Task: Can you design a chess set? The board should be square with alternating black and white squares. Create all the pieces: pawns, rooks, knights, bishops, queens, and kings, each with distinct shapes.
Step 5298:
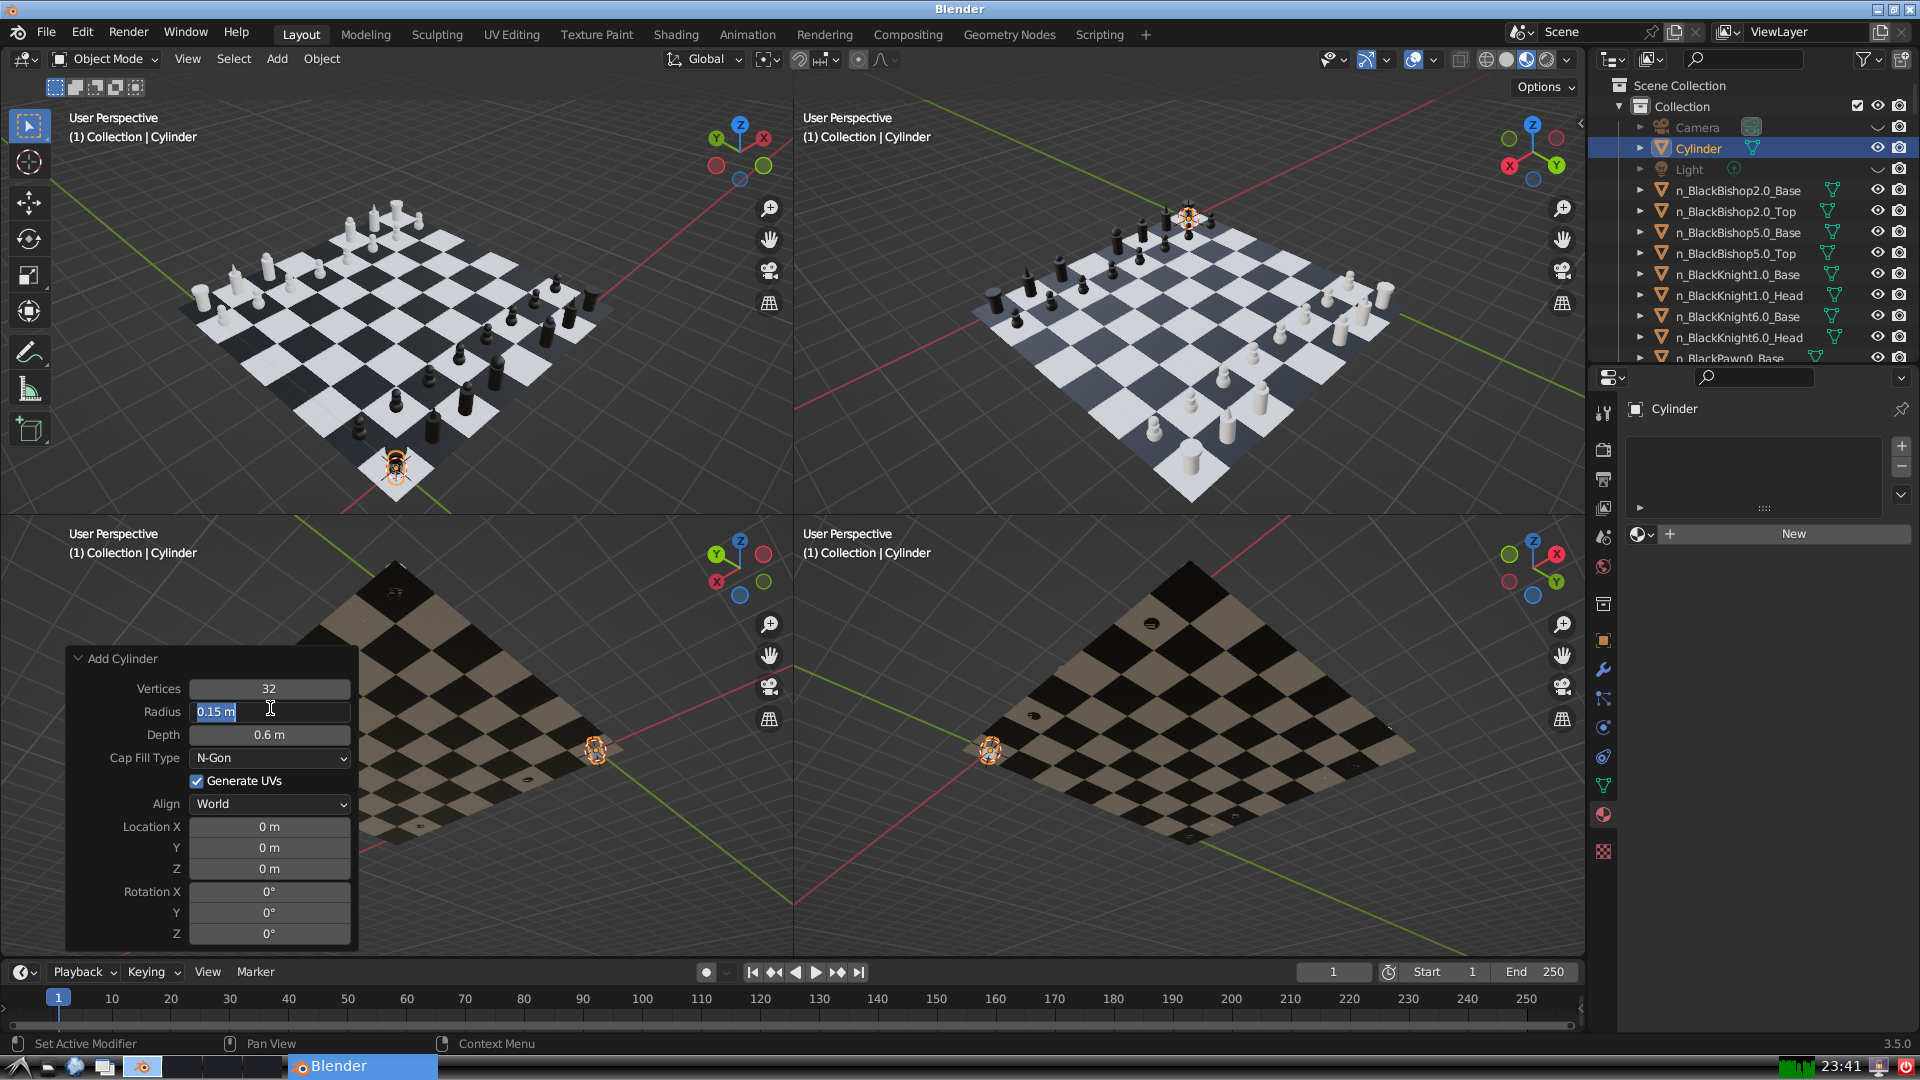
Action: input_text: 0.15